Question: I wish to know how would you apply a 2 column sidebar via HTML/CSS
a fixed sidebar to the left and the other to the right?
Refer to this:

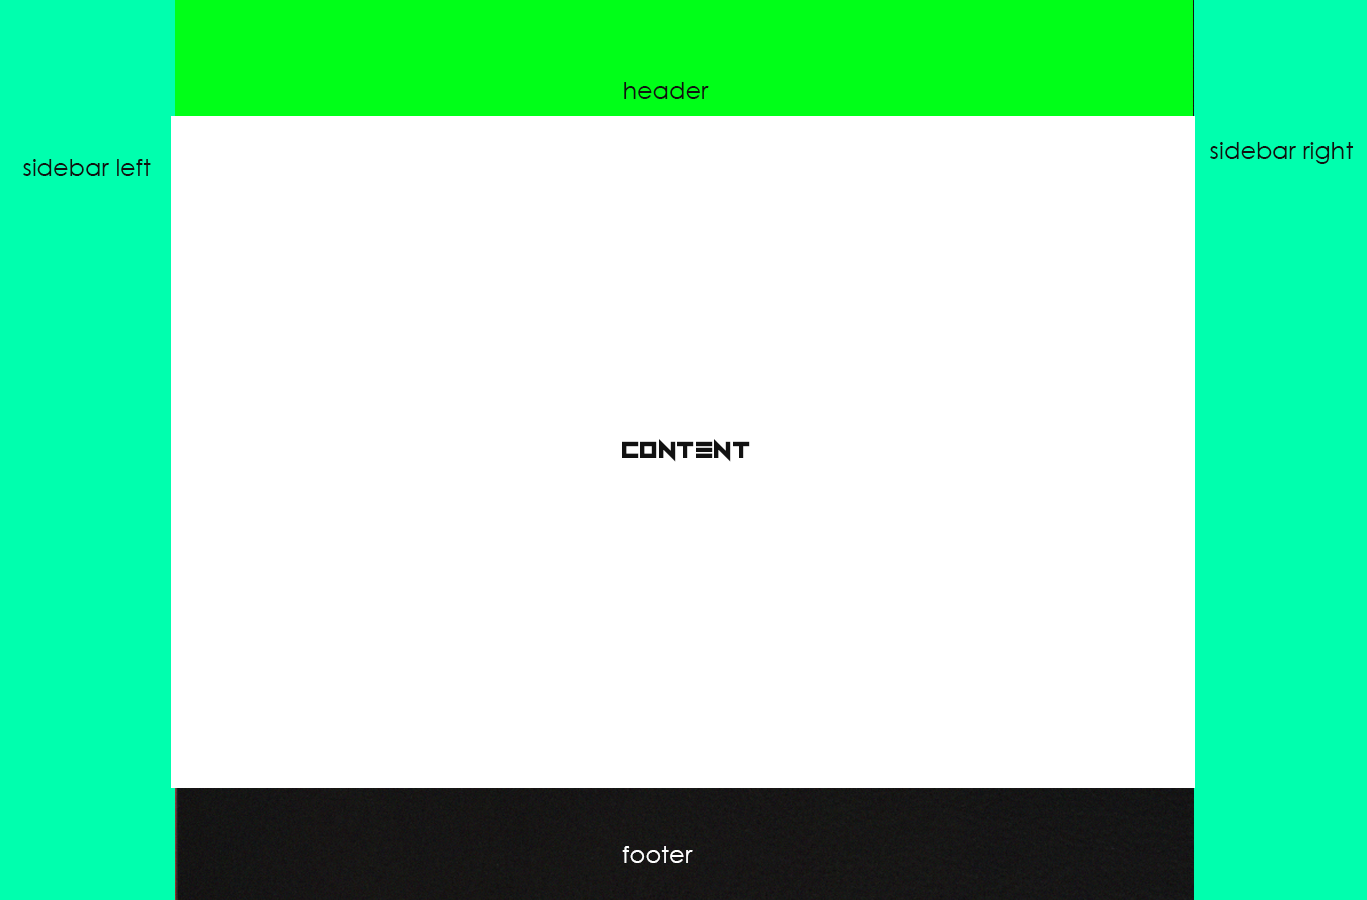
Answer: Here's a <URL>
'''
<header>
</header>
<div class="wrapper">
</div>
<div class="sidebar-l">
</div>
<div class="sidebar-r">
</div>
<footer>
</footer>
header {
background:#00ff18;
width: 60%;
height: 120px;
margin: 0 auto;
}
.wrapper {
background: #ffffff;
width: 60%;
min-height: 600px;
margin: 0 auto;
}
footer {
background: #151316;
width: 60%;
height: 120px;
margin: 0 auto;
}
.sidebar-l,
.sidebar-r {
background: #00ffae;
position: fixed;
top: 0;
width: 20%;
height: 1000px;
}
.sidebar-l {
left: 0;
}
.sidebar-r {
right: 0;
}
'''
If you want to use dynamic height for sidebars and keep it on window resize then add this script just before the '</body>' tag.
'''
<script>
$(function(){
$('.sidebar-l, .sidebar-r').css({ height: $(window).innerHeight() + 'px' });
$(window).on('resize', function(){
$('.sidebar-l, .sidebar-r').css({ height: $(window).innerHeight() + 'px' });
});
});
</script>
'''
And of course (if you decide to use the script above) don't forget to include jQuery library in your '<head>' section
'''
<script src="http://code.jquery.com/jquery-1.10.2.min.js"></script>
'''